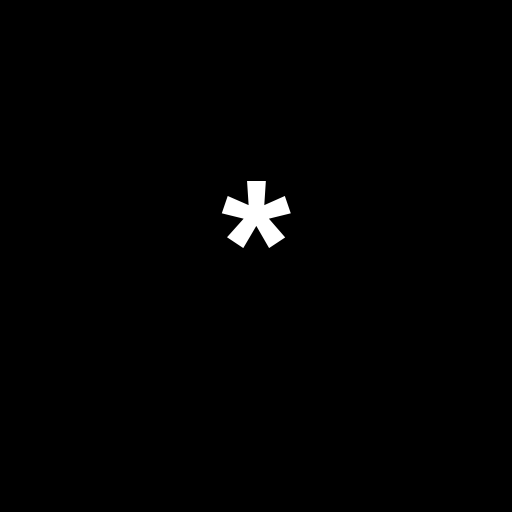
Character: *
Unicode: U+002A (ASTERISK)